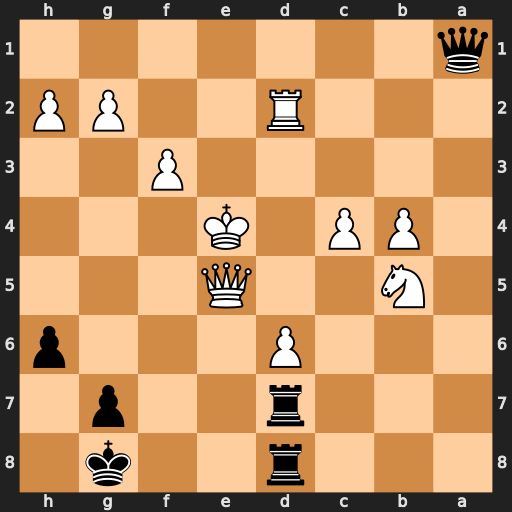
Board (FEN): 3r2k1/3r2p1/3P3p/1N2Q3/1PP1K3/5P2/3R2PP/q7
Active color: b
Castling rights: -
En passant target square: -
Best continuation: Qe1+ Re2 Qxe2+